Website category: sports
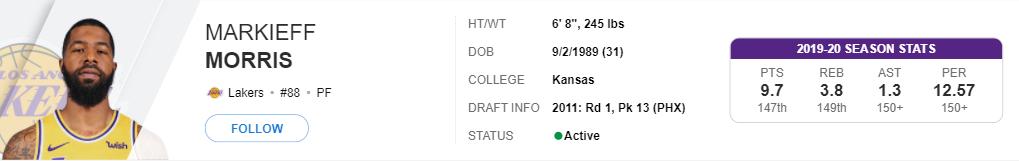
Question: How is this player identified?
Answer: Markieff Morris

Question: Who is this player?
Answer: Markieff Morris

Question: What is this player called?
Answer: Markieff Morris

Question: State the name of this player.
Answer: Markieff Morris

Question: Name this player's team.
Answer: Lakers

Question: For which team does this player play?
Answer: Lakers

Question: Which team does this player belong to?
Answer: Lakers

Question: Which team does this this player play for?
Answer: Lakers

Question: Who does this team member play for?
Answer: Lakers

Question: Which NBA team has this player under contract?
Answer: Lakers

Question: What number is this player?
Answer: #88

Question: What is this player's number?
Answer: #88

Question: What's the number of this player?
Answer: #88

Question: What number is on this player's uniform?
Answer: #88

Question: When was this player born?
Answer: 9/2/1989

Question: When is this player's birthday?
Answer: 9/2/1989

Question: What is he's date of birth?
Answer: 9/2/1989

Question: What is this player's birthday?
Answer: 9/2/1989

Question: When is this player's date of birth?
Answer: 9/2/1989

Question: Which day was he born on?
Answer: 9/2/1989

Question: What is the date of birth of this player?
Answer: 9/2/1989

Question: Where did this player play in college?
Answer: Kansas

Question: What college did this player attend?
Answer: Kansas

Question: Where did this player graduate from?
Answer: Kansas

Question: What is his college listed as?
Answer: Kansas

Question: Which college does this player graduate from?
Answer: Kansas

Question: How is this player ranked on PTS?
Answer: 9.7

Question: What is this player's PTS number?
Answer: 9.7

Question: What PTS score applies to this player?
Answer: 9.7

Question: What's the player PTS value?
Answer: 9.7

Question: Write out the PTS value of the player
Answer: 9.7

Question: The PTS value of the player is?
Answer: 9.7

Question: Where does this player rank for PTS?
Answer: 147th

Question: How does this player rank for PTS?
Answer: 147th

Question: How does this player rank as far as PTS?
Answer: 147th

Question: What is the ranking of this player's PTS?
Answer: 147th

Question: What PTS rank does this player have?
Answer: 147th

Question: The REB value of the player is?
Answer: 3.8

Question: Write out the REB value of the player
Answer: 3.8

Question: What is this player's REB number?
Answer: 3.8

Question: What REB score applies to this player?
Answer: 3.8

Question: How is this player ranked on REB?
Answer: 3.8

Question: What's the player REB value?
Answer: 3.8

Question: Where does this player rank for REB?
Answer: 149th

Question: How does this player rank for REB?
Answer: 149th

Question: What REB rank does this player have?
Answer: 149th

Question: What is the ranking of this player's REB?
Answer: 149th

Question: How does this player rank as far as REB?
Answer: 149th

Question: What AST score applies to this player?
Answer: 1.3

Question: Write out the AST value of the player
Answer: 1.3

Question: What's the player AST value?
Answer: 1.3

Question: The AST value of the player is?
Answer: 1.3

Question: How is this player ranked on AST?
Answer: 1.3

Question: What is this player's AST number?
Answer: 1.3

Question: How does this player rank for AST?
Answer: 150+

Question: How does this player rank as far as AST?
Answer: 150+

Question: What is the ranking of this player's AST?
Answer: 150+

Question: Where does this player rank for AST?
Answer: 150+

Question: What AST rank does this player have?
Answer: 150+

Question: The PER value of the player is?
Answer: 12.57

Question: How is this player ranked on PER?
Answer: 12.57

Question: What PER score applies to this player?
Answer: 12.57

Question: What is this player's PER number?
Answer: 12.57

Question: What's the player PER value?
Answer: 12.57